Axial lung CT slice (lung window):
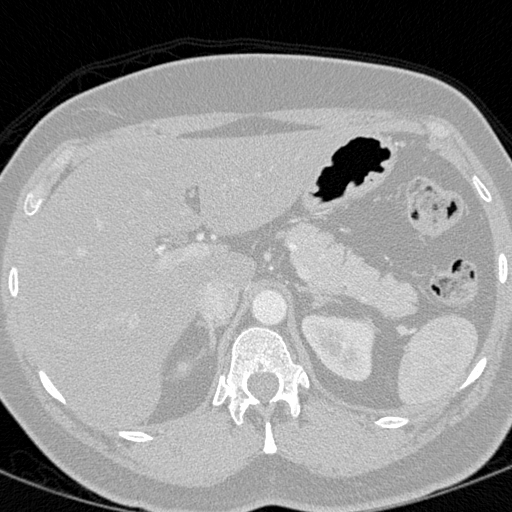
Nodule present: no